Question: Trying to optimize a piece of code with numpy, I am wondering if this is the right approach.
Here is the formula of the computation
, the matrix being lower-triangular.

And here is my attempt:
'''
(np.sum(P) - np.trace(P)) / np.sum(((t[np.newaxis]).T - t) * P)
'''
Is this as good as it can get or can you see a more efficient way ?
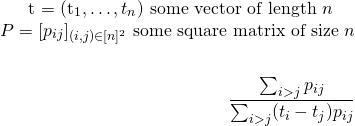
Answer: Bottleneck seems to be the computation of the denominator and seems like <URL> should help there as we are performing element-wise multiplication and sum-reduction. Thus, the denominator could be computed like so -
'''
np.einsum('ij,ij',t[:,None]-t, P)
'''
Timings and verification -
'''
In [414]: N = 5000
...: P = np.random.rand(N,N)
...: t = np.random.rand(N)
...: out = (np.sum(P) - np.trace(P)) / np.sum(((t[np.newaxis]).T - t) * P)
...:
# Original method
In [415]: den1 = np.sum(((t[np.newaxis]).T - t) * P)
# Proposed method
In [416]: den2 = np.einsum('ij,ij',t[:,None]-t, P)
In [417]: np.allclose(den1, den2)
Out[417]: True
In [419]: %timeit np.sum(((t[np.newaxis]).T - t) *P)
10 loops, best of 3: 86.9 ms per loop
In [420]: %timeit np.einsum('ij,ij',t[:,None]-t, P)
10 loops, best of 3: 49.7 ms per loop
'''
For the numerator, it seems most of the runtime is spent on 'np.sum(P)' :
'''
In [422]: %timeit (np.sum(P) - np.trace(P))
100 loops, best of 3: 10.4 ms per loop
In [423]: %timeit np.sum(P)
100 loops, best of 3: 10.4 ms per loop
'''
So, we can leave the numerator as it is.